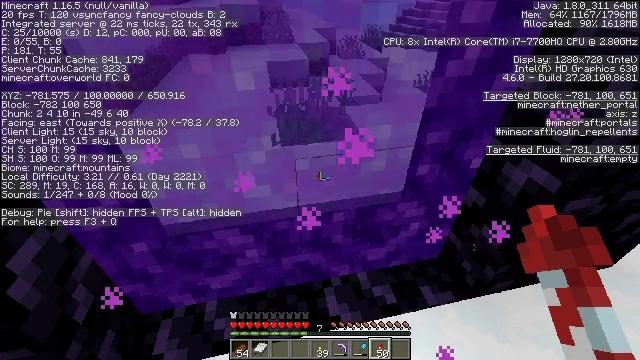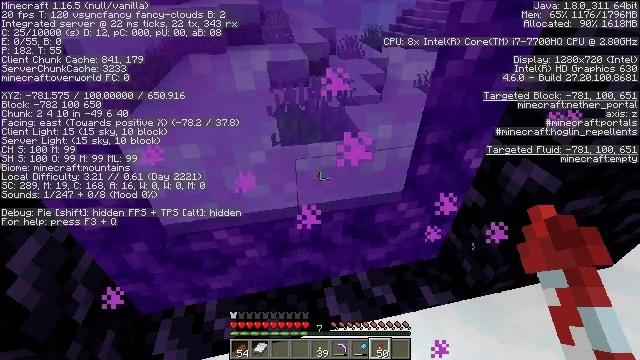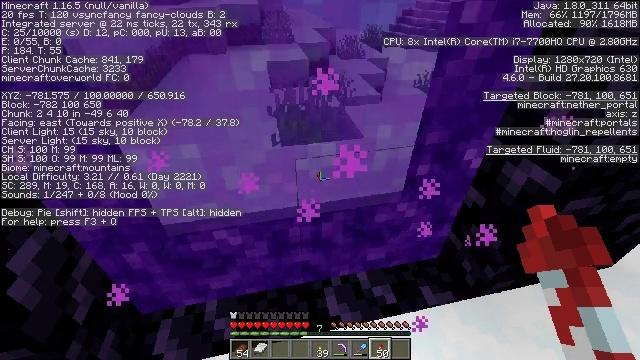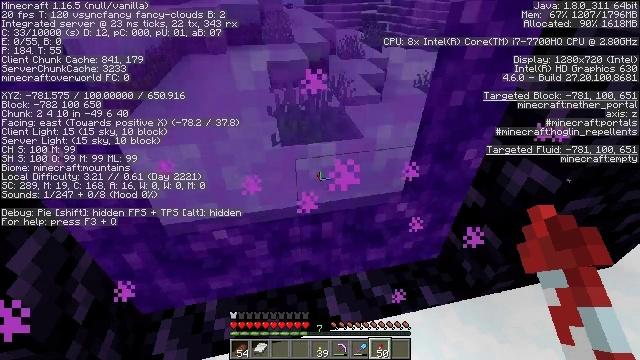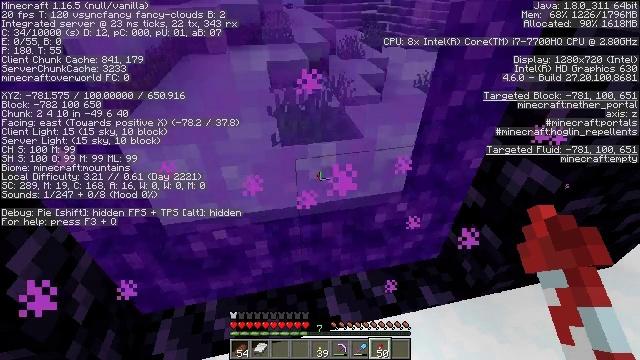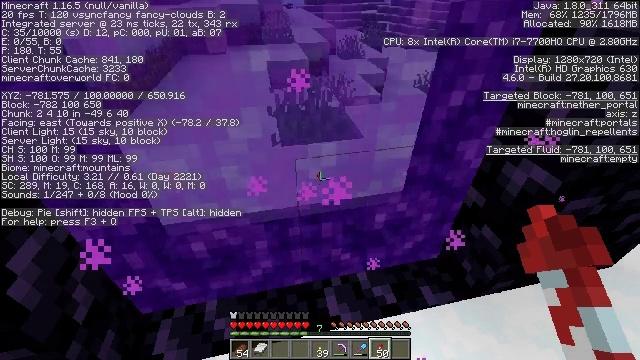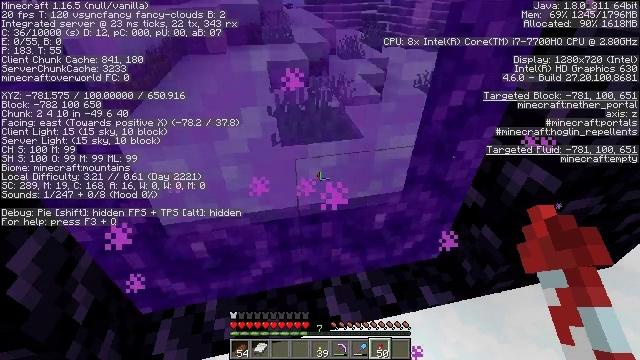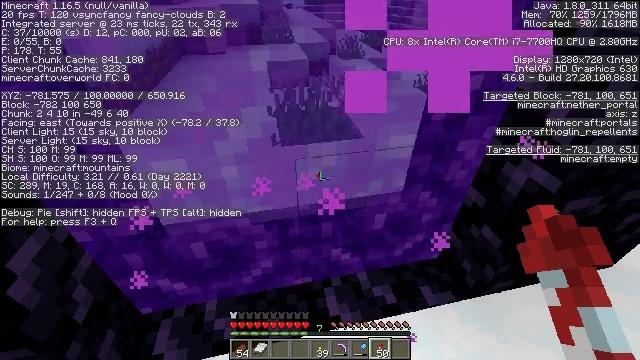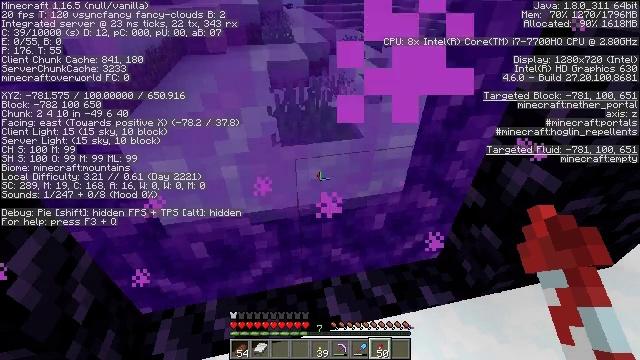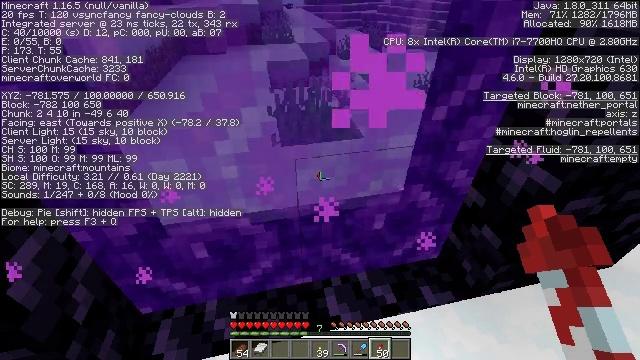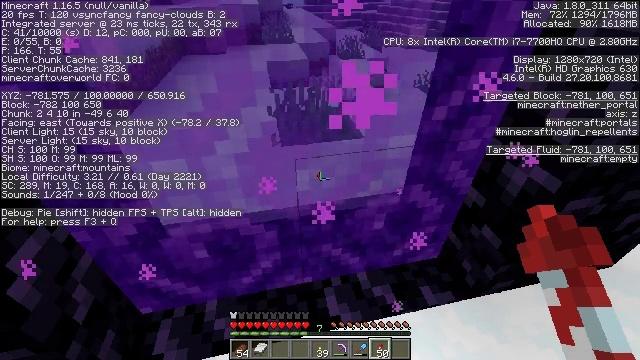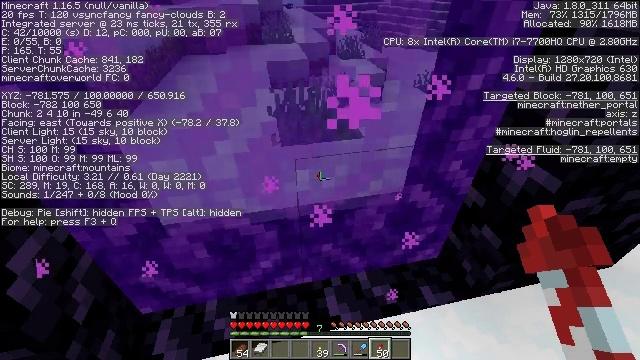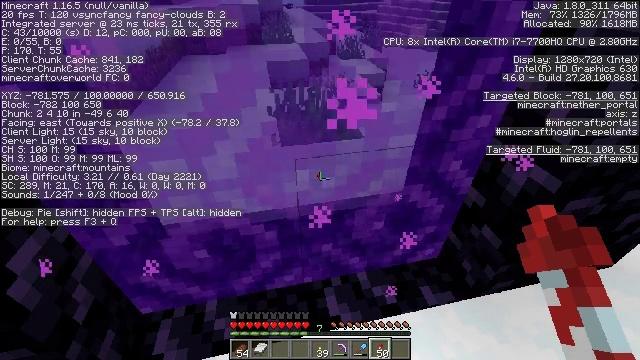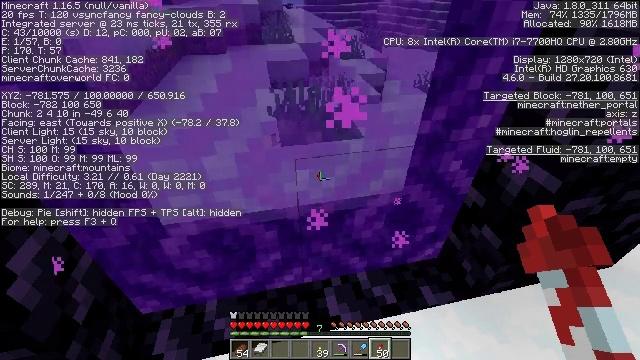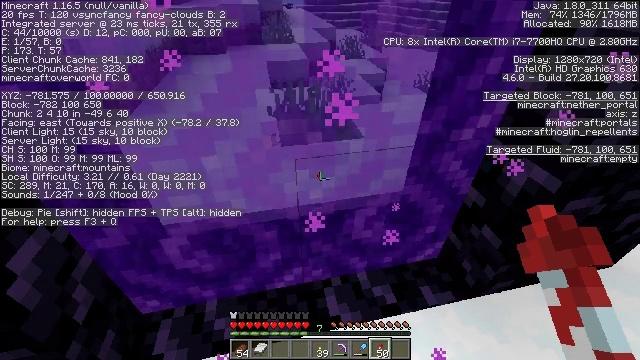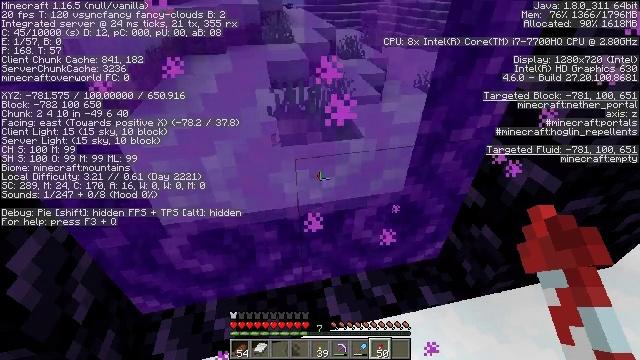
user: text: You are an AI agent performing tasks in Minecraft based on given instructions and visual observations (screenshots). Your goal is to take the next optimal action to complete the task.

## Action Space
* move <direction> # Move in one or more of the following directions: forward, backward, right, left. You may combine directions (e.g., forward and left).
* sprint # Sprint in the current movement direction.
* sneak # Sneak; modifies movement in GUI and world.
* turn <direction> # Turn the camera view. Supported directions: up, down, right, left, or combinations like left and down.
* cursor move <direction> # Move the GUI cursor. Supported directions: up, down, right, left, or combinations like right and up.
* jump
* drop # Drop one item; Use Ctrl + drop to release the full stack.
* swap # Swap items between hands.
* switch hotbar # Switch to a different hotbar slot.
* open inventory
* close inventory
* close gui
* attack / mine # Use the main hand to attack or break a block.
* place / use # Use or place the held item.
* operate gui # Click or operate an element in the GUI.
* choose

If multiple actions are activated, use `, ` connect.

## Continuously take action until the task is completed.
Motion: motion action
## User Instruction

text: Mine ice to use in an ice pathway.
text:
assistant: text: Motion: no_op
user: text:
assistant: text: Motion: no_op
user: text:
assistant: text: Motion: no_op
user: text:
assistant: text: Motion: no_op
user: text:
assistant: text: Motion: no_op
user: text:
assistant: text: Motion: no_op
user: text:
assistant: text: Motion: no_op
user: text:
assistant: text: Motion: no_op
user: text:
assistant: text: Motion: no_op
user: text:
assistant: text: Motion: no_op
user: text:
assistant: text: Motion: no_op
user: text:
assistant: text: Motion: no_op
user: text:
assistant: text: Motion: no_op
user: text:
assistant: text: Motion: no_op
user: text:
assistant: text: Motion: no_op
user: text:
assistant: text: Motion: no_op
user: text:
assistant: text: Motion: no_op
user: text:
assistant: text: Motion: no_op
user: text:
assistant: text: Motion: no_op
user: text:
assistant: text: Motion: no_op
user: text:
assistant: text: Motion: no_op
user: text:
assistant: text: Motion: no_op
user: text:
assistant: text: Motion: no_op
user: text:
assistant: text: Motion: no_op
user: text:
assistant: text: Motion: no_op
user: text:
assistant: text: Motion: no_op
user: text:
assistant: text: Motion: no_op
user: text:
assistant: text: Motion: no_op
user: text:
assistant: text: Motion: no_op
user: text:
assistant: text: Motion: no_op